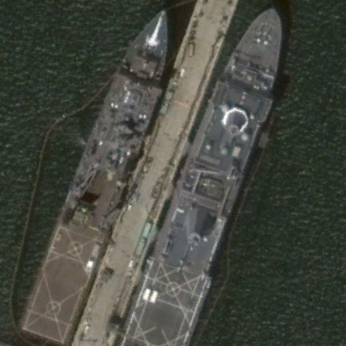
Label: combat